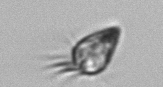
Label: Ciliophora